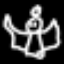
Label: angel